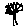
Label: tree